Question: The 'Title' in the screenshot is updated asynchronously and can be 2-3 lines. That means it should push the dummy text bellow. However I have a placeholder on the right for an image which makes things more complicated.
What can be a good structure?
Currently in my code if I update the title asynchronously it pushes the 'name', 'address' and '12:00' but not the big text. These 4 textview are hidden below the big one if they overflow.

I know it's messy but the layout is:
'''
-RelativeLayout
-Scrollview
-Linearlayout (vertical)
-Linearlayout
-Linearlayout(vertical)
-The 4 textviews
-Image
-Textview with big dummy text
'''
And here is my code:
'''
<RelativeLayout xmlns:android="http://schemas.android.com/apk/res/android"
xmlns:tools="http://schemas.android.com/tools"
android:layout_width="fill_parent"
android:layout_height="fill_parent"
android:animateLayoutChanges="true"
tools:context=".EventDisplay" >
<ScrollView
android:id="@+id/scrollView1"
android:layout_width="match_parent"
android:layout_height="match_parent"
android:layout_above="@+id/linearLayout1"
android:layout_alignParentLeft="true"
android:layout_alignParentRight="true"
android:layout_alignParentTop="true" >
<LinearLayout
android:layout_width="match_parent"
android:layout_height="wrap_content"
android:layout_margin="10dp"
android:orientation="vertical" >
<LinearLayout
android:layout_width="match_parent"
android:layout_height="wrap_content"
android:layout_weight="0.74" >
<LinearLayout
android:layout_width="178dp"
android:layout_height="match_parent"
android:layout_weight="7.03"
android:orientation="vertical" >
<TextView
android:id="@+id/eventTitle"
android:layout_width="wrap_content"
android:layout_height="wrap_content"
android:text="Title"
android:textSize="20dp" />
<TextView
android:id="@+id/venueName"
android:layout_width="wrap_content"
android:layout_height="wrap_content"
android:text="name"
android:textSize="12dp" />
<TextView
android:id="@+id/eventAddress"
android:layout_width="wrap_content"
android:layout_height="wrap_content"
android:text="address"
android:textSize="12dp" />
<TextView
android:id="@+id/eventStartTime"
android:layout_width="wrap_content"
android:layout_height="wrap_content"
android:scrollHorizontally="true"
android:text="12:00"
android:textSize="12dp" />
</LinearLayout>
<ImageView
android:id="@+id/imageView1"
android:layout_width="100dp"
android:layout_height="100dp"
android:background="@color/darkGrey"
android:maxHeight="100dp"
android:maxWidth="100dp" />
</LinearLayout>
<TextView
android:id="@+id/eventDescription"
android:layout_width="fill_parent"
android:layout_height="wrap_content"
android:layout_alignParentBottom="true"
android:layout_alignParentLeft="true"
android:layout_weight="8.55"
android:text="When the action bar hides, the system adjusts your layout to fill the screen space now available. You can bring the action bar back by calling show().When the action bar hides, the system adjusts your layout to fill the screen space now available. You can bring the action bar back by calling show().When the action bar hides, the system adjusts your layout to fill the screen space now available. You can bring the action bar back by calling show().When the action bar hides, the system adjusts your layout to fill the screen space now available. You can bring the action bar back by calling show().When the action bar hides, the system adjusts your layout to fill the screen space now available. You can bring the action bar back by calling show().When the action bar hides, the system adjusts your layout to fill the screen space now available. You can bring the action bar back by calling show().When the action bar hides, the system adjusts your layout to fill the screen space now available. You can bring the action bar back by calling show().When the action bar hides, the system adjusts your layout to fill the screen space now available. You can bring the action bar back by calling show().When the action bar hides, the system adjusts your layout to fill the screen space now available. You can bring the action bar back by calling show()." />
</LinearLayout>
</ScrollView>
</RelativeLayout>
'''
Another idea that I had was to put a margin equal to the image's size (e.g. 100dp) on the LinearLayout (which wraps the 4 textviews). However even if I have negative margin on the image (-100dp) to bring it back on the left, it does not.
Ps: Unfortunately defying the linearlayout which wraps the title with fixed width is not helpful since we have to care for many devices.
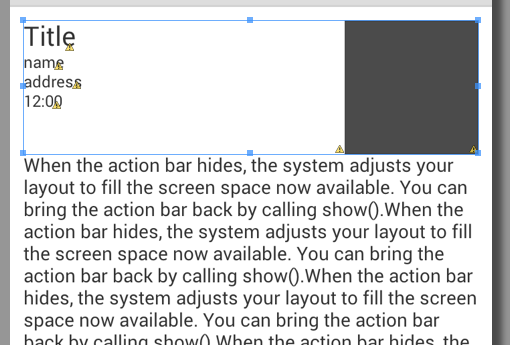
Answer: Try this..
I posted only the particular 'LinearLayout'
'''
<LinearLayout
android:layout_width="match_parent"
android:layout_height="wrap_content"
android:layout_weight="0.74" >
<LinearLayout
android:layout_width="0dp"
android:layout_height="match_parent"
android:layout_weight="7"
android:orientation="vertical" >
<TextView
android:id="@+id/eventTitle"
android:layout_width="wrap_content"
android:layout_height="wrap_content"
android:text="Title"
android:textSize="20dp" />
<TextView
android:id="@+id/venueName"
android:layout_width="wrap_content"
android:layout_height="wrap_content"
android:text="name"
android:textSize="12dp" />
<TextView
android:id="@+id/eventAddress"
android:layout_width="wrap_content"
android:layout_height="wrap_content"
android:text="address"
android:textSize="12dp" />
<TextView
android:id="@+id/eventStartTime"
android:layout_width="wrap_content"
android:layout_height="wrap_content"
android:scrollHorizontally="true"
android:text="12:00"
android:textSize="12dp" />
</LinearLayout>
<ImageView
android:id="@+id/imageView1"
android:layout_width="0dp"
android:layout_height="match_parent"
android:layout_weight="3"
android:background="@color/darkGrey"/>
</LinearLayout>
'''
Or Instead if using'LinearLayout' use 'RelativeLayout'
'''
<RelativeLayout
android:layout_width="match_parent"
android:layout_height="wrap_content"
android:layout_weight="0.74" >
<LinearLayout
android:layout_width="match_parent"
android:layout_height="wrap_content"
android:layout_alignParentLeft="true"
android:layout_toLeftOf="@+id/imageView1"
android:orientation="vertical" >
<TextView
android:id="@+id/eventTitle"
android:layout_width="wrap_content"
android:layout_height="wrap_content"
android:text="Title"
android:textSize="20dp" />
<TextView
android:id="@+id/venueName"
android:layout_width="wrap_content"
android:layout_height="wrap_content"
android:text="name"
android:textSize="12dp" />
<TextView
android:id="@+id/eventAddress"
android:layout_width="wrap_content"
android:layout_height="wrap_content"
android:text="address"
android:textSize="12dp" />
<TextView
android:id="@+id/eventStartTime"
android:layout_width="wrap_content"
android:layout_height="wrap_content"
android:scrollHorizontally="true"
android:text="12:00"
android:textSize="12dp" />
</LinearLayout>
<ImageView
android:id="@+id/imageView1"
android:layout_width="100dp"
android:layout_height="100dp"
android:layout_alignParentRight="true"
android:layout_centerInParent="true"
android:background="@color/darkGrey" />
</RelativeLayout>
'''